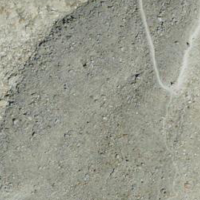
EUNIS habitat code: 48
Species observed at this site:
Saxifraga exarata